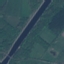
Land use / land cover class: River